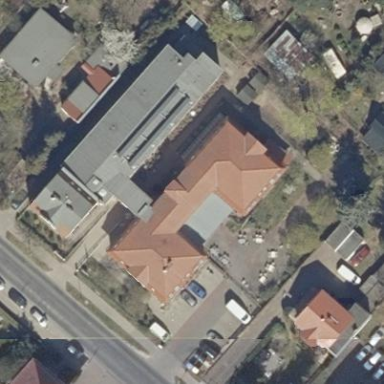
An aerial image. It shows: Nursing home.